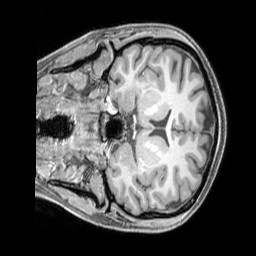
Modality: T1w
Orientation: coronal
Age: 23
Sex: female
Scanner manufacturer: siemens
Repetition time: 2.3 s
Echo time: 0.00226 s